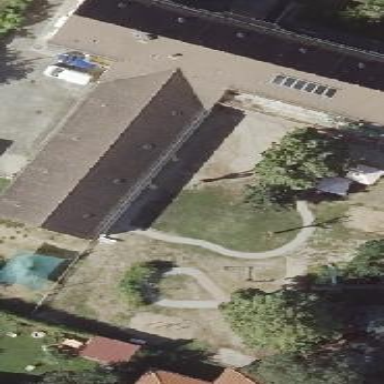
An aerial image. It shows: Kindergarten building.